Aerial crown-view tile of a tropical tree (Barro Colorado Island, Panama), acquired 20250414:
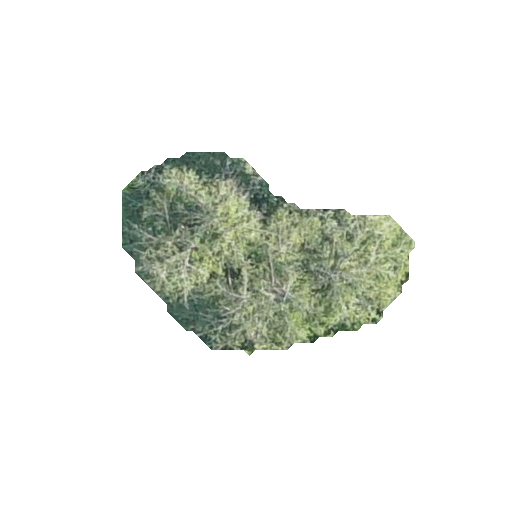
Species: Quararibea stenophylla
GBIF accepted scientific name: Quararibea stenophylla
Crown area: 58.198 m²